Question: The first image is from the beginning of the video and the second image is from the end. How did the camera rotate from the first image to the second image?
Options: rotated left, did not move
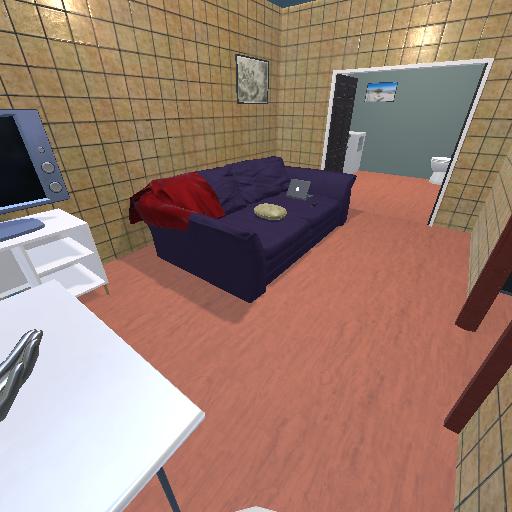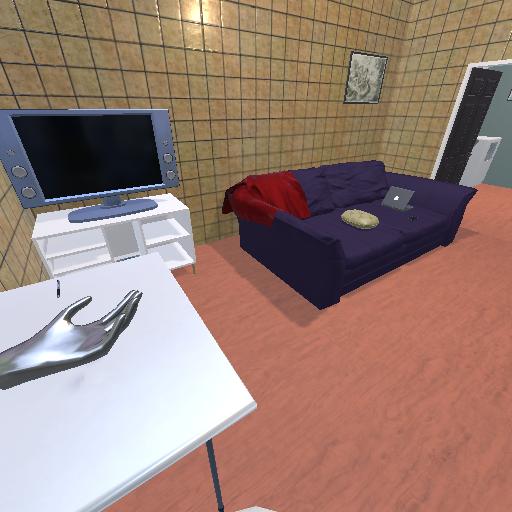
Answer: rotated left